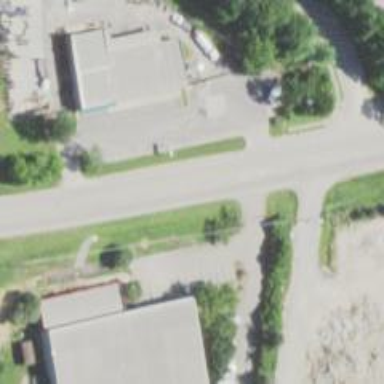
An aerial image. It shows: Tertiary road with asphalt surface.